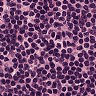
Metastatic tissue present: no